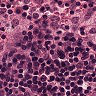
Metastatic tissue present: no